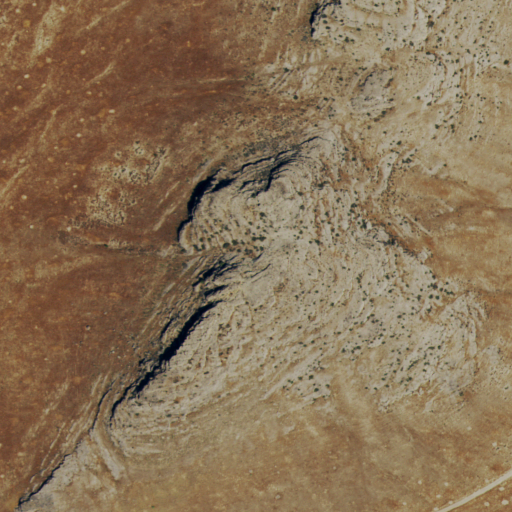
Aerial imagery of cliff(s) in Nevada named Douglas Point containing shrub and grassland